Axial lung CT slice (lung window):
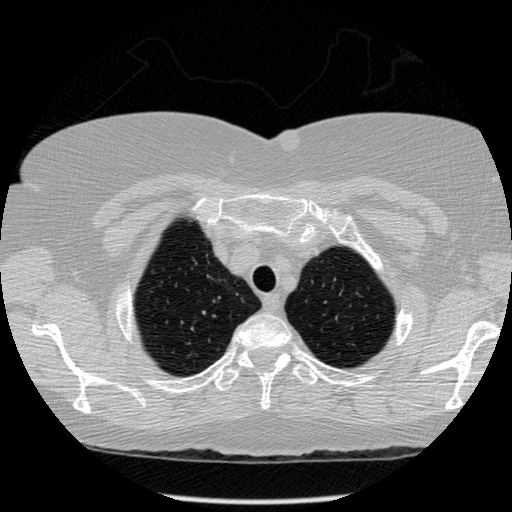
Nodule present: no